Question: I am using Eclipse with Web Tool Platform installed. I created a new '.jsp' page, and trying to use the JSTL core library. However, I can't seem to use it, even though it is valid. Here is the screenshot:
The uri I placed is: "<URL>". Can someone please explain why is it giving me that error and how do I deal with it?
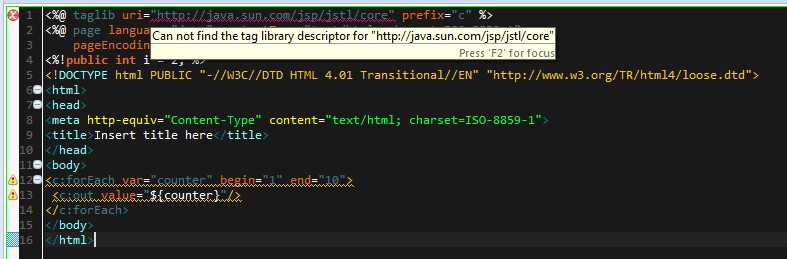
Answer: You should download <URL> jar. Then include it in your '/WEB-INF/lib' folder
See <URL> for more info.